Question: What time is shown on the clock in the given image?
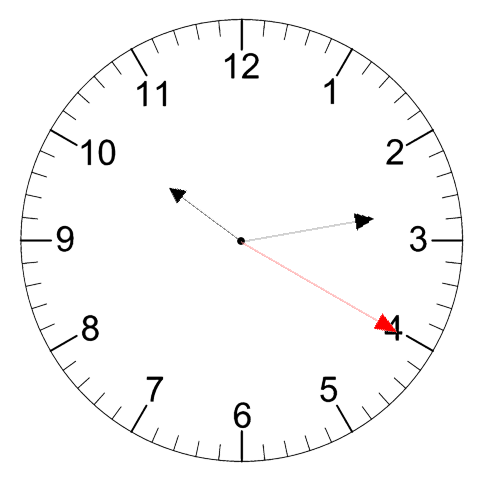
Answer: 10:13:20